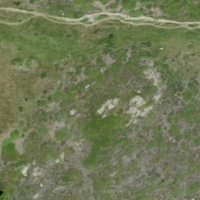
EUNIS habitat code: 26
Species observed at this site:
Bartsia alpina